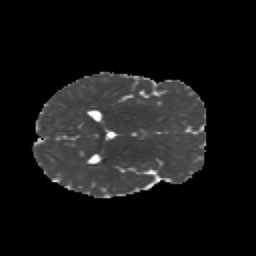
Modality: MD
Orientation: axial
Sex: male
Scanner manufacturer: siemens
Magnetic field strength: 3 T
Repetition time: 5 s
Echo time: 0.071 s